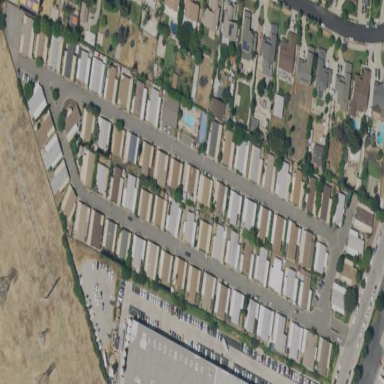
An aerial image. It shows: Residential area known as trailer park.